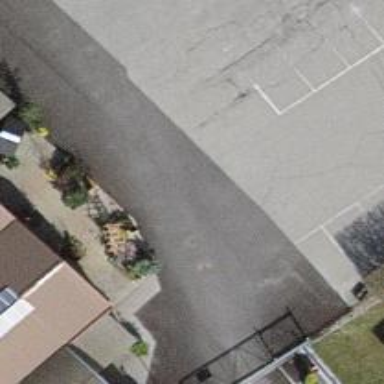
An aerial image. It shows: Parking aisle designated as service road.